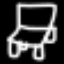
Label: chair